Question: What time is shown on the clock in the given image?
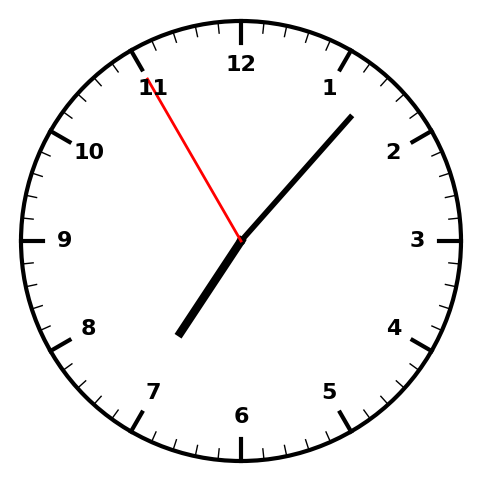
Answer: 07:06:55